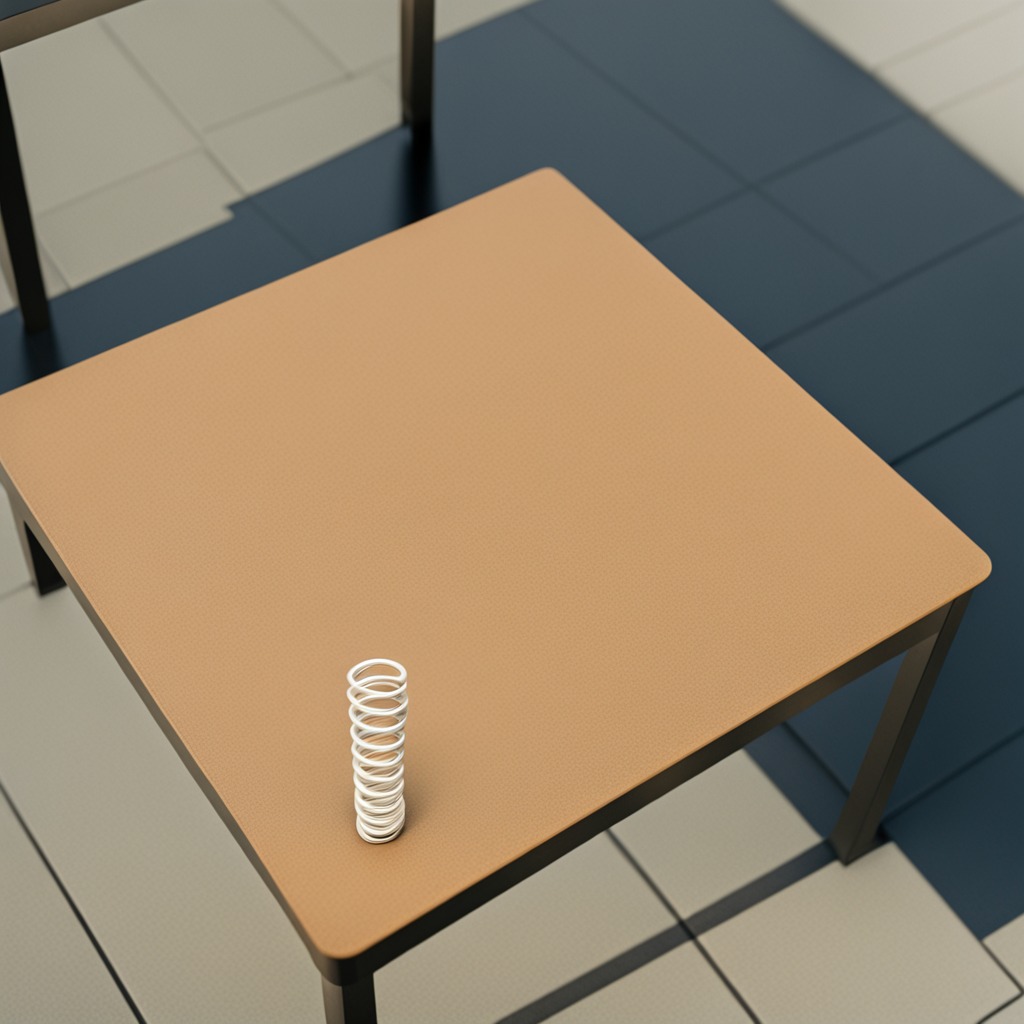
A coiled metal spring lies on a clean utility table in a temporary outdoor tool station afternoon light present textured surface.